Field crop: tomato
Growth stage: 1
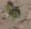
Species: solanum